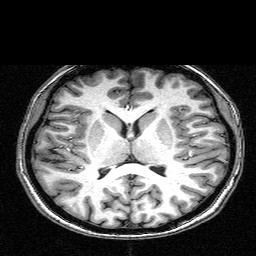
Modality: T1w
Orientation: coronal
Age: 27
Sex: female